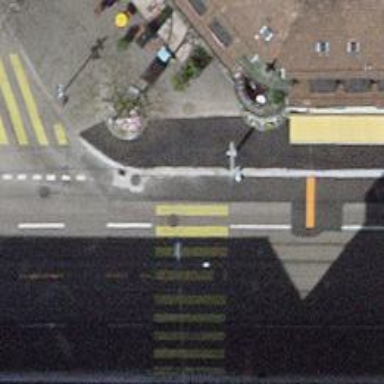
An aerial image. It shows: Zebra crossing with traffic signals.